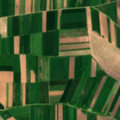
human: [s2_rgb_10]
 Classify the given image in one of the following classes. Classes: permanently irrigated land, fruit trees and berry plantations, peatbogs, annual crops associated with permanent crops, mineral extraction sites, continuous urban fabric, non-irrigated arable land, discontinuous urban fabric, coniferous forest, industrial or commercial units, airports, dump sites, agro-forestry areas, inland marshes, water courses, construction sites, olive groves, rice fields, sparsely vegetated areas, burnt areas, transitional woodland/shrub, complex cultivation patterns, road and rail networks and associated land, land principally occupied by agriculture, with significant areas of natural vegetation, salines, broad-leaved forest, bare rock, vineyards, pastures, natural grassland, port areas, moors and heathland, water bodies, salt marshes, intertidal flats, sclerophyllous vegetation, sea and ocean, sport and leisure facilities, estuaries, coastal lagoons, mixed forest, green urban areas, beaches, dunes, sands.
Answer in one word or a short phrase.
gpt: non-irrigated arable land, land principally occupied by agriculture, with significant areas of natural vegetation